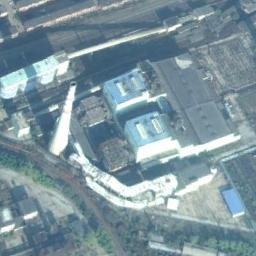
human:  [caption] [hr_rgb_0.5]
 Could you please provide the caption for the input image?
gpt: There are four thermal power stations in the picture, divided into two groups .

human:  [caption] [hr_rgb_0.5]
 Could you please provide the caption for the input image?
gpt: Neatly planned plant and equipment in the thermal power station, and a chimney .

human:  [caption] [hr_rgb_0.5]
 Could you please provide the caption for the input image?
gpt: The thermal power station is next to some buildings and trees .

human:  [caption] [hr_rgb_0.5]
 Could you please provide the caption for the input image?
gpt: Many buildings of different shapes are next to the thermal power station .

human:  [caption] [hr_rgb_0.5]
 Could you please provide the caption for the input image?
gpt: There are some buildings and a chimney on the thermal power station .